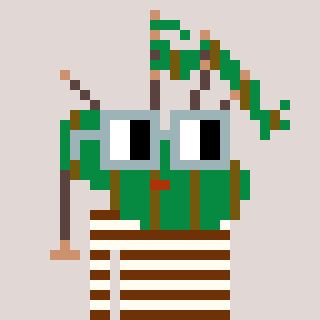
a pixel art character with square dark gray glasses, a bagpipe-shaped head and a grayscale-colored body on a warm background